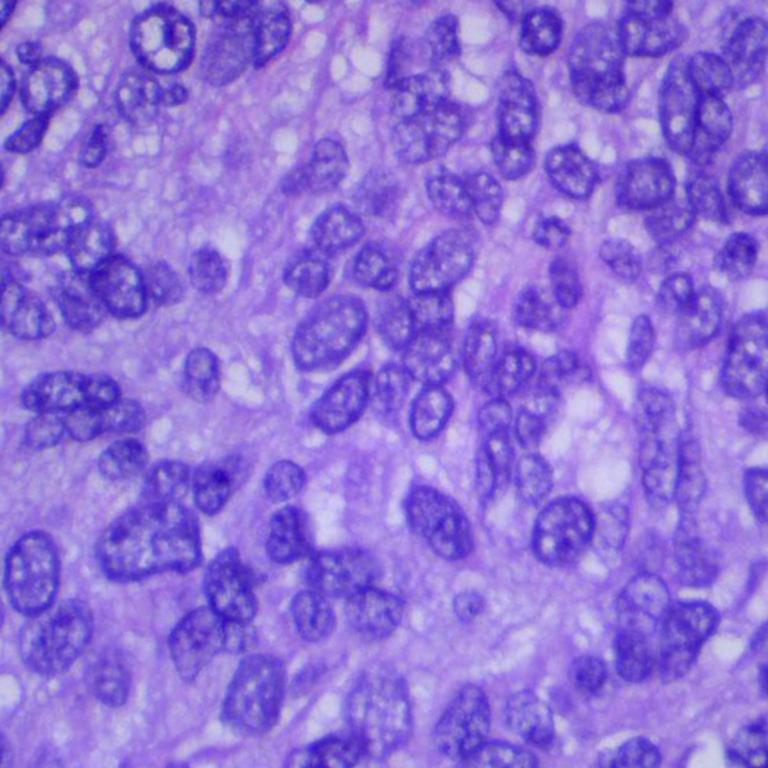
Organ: lung
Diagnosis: squamous carcinomas